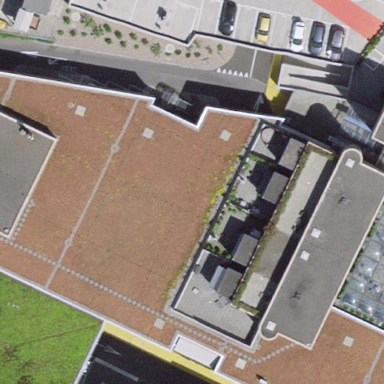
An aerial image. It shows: Commercial building.